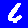
Digit: 6